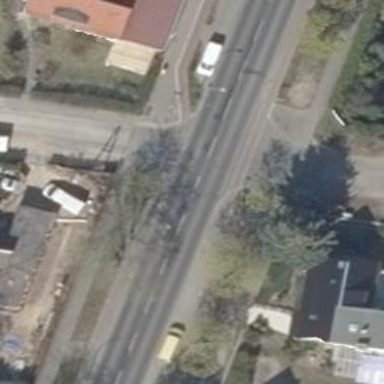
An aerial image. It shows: Road with "give way" sign.